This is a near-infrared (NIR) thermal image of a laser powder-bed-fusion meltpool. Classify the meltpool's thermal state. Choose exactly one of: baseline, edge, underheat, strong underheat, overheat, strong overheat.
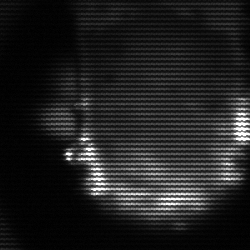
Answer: baseline